Interaction volume radius: 5 \u00c5
Interaction volume height: 10 \u00c5
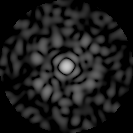
Disorder parameter: 0.8667